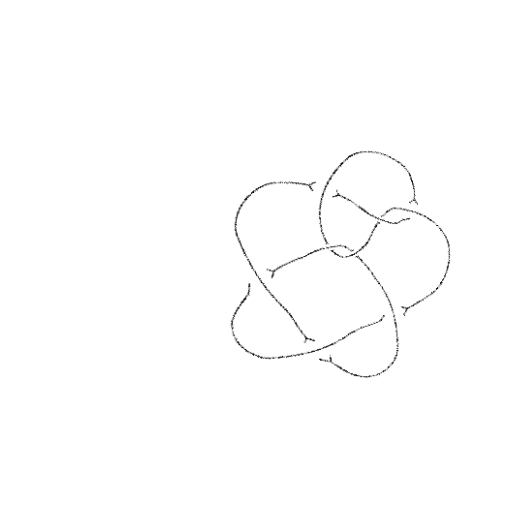
Crossing number: 8